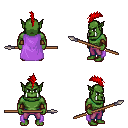
a pixel art fantasy rpg character, male body template, orc, green skin, lavender cape, magenta pants, red mohawk hairstyle, cloth bracers, spear, four views (front, back, left, right), 2x2 character sprite sheet, small pixel art, hard edges, no anti-aliasing